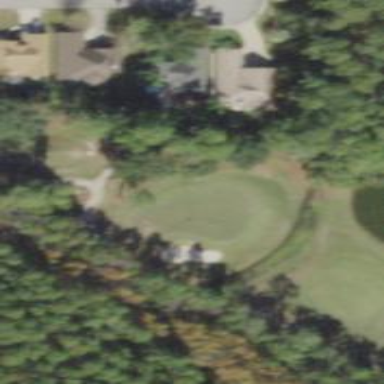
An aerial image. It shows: View of golf hole.